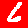
Digit: 6